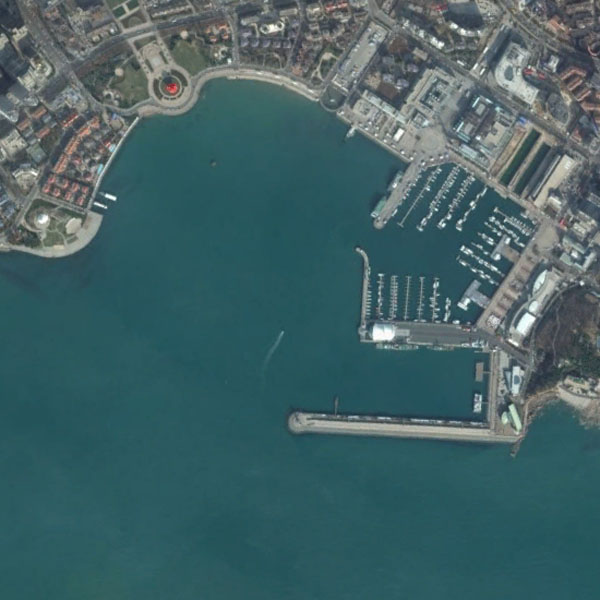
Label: Port